Aerial crown-view tile of a tropical tree (Barro Colorado Island, Panama), acquired 20250414:
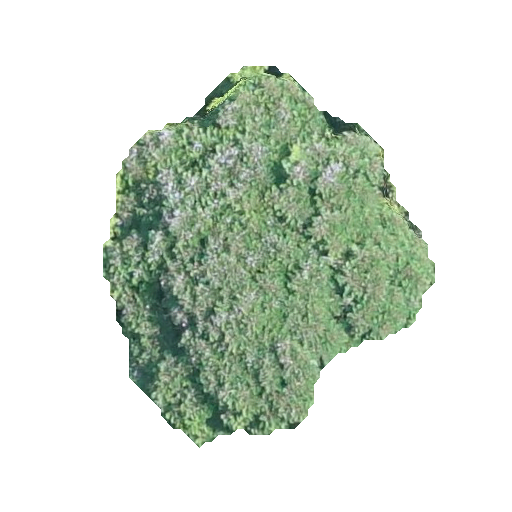
Species: Jacaranda copaia
GBIF accepted scientific name: Jacaranda copaia
Crown area: 123.42 m²